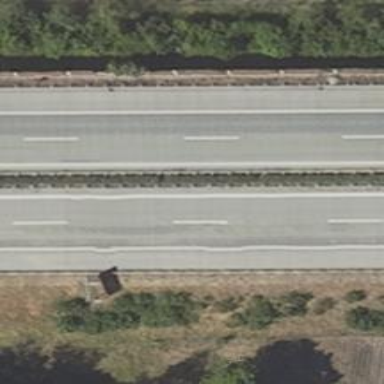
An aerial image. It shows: Motorway with embankment.